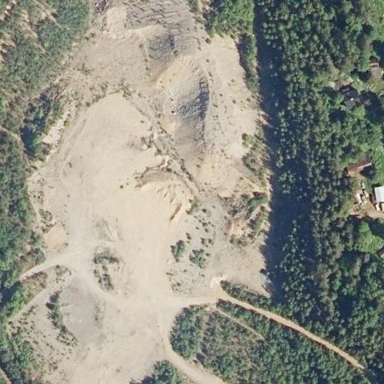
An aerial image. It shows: Quarry area.